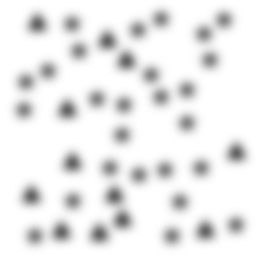
Squares: 0
Triangles: 12
Stars: 26
Total shapes: 38